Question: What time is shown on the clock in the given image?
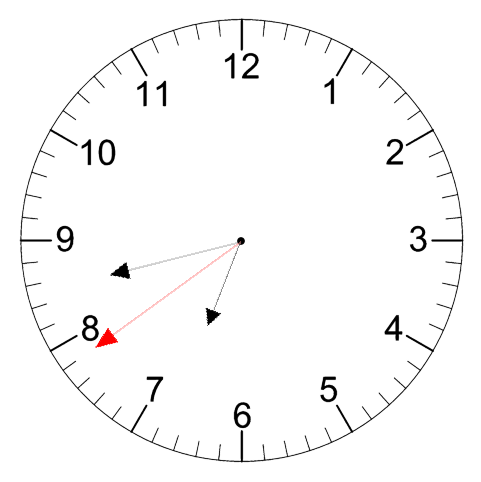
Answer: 06:42:39